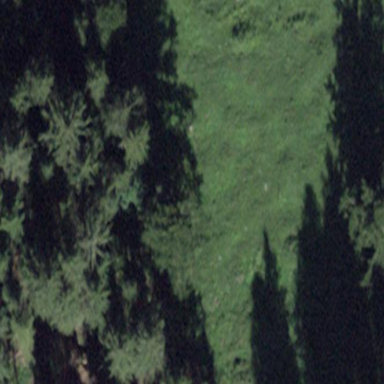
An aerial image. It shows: Area covered with grass.